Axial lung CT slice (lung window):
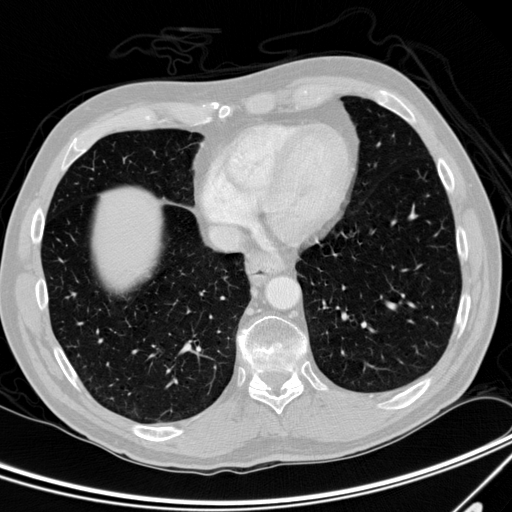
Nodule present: no